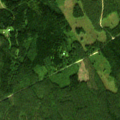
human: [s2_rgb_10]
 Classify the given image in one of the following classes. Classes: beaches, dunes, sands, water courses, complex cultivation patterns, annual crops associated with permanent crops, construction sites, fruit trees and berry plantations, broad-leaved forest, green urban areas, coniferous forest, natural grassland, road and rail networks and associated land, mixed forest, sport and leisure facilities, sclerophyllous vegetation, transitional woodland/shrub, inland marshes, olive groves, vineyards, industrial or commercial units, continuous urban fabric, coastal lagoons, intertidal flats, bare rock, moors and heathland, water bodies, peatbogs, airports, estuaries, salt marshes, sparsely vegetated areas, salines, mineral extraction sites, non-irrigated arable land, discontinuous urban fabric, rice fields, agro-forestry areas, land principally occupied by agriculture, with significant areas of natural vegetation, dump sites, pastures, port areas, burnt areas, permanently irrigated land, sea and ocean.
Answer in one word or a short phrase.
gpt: coniferous forest, mixed forest